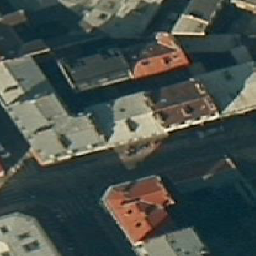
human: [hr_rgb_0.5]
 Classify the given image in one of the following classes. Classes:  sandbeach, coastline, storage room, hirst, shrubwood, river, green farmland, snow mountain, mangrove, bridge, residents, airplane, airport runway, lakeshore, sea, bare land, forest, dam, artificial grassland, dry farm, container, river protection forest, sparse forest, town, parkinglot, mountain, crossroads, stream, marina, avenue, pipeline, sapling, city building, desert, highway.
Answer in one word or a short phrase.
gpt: city building